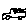
Label: car